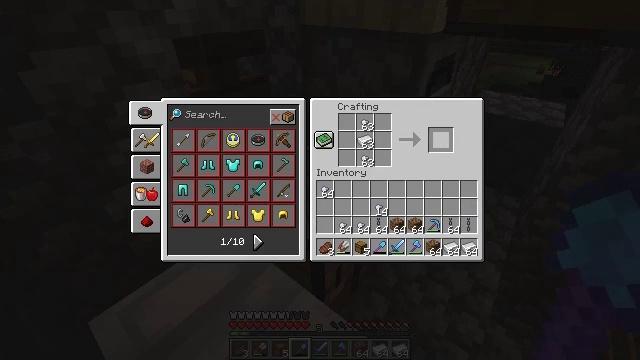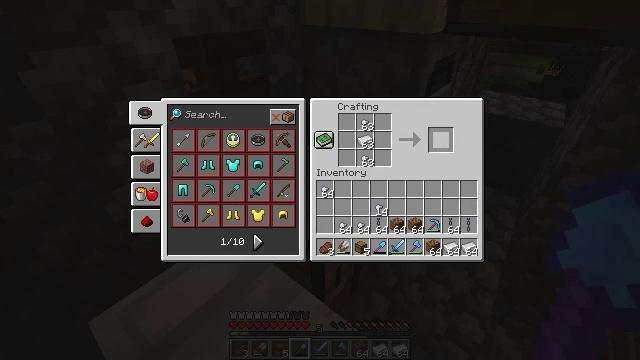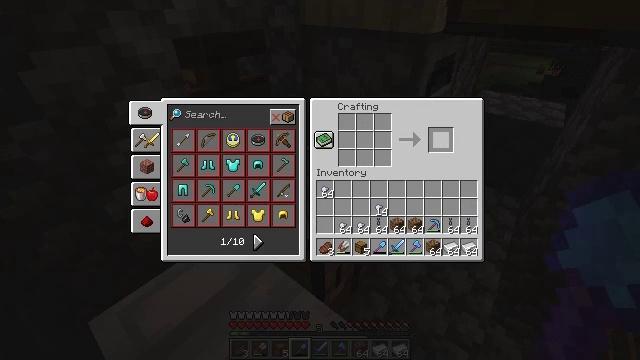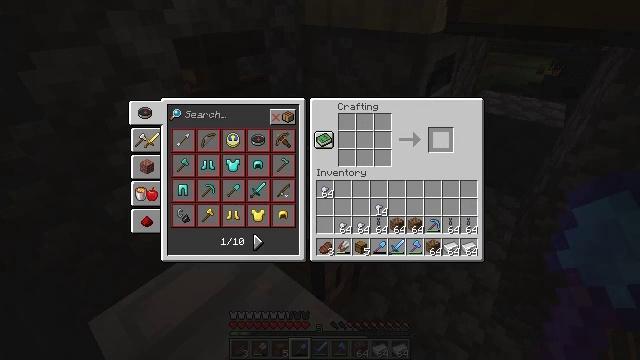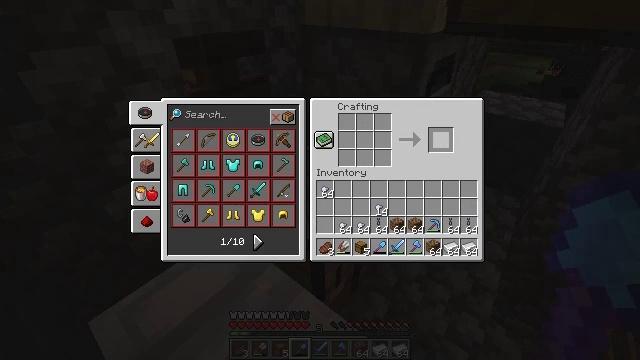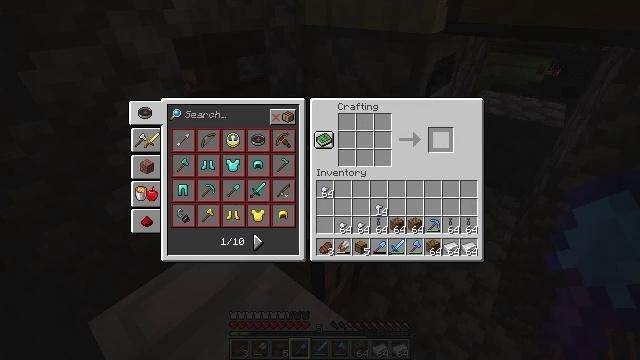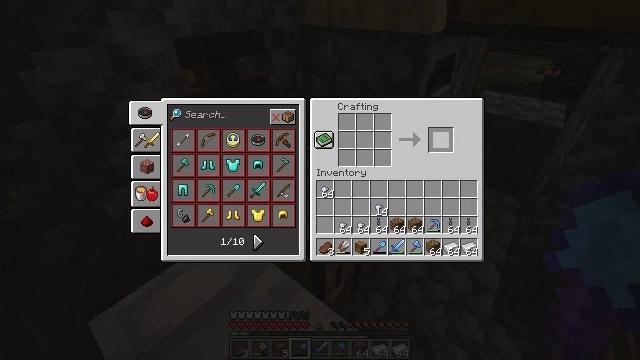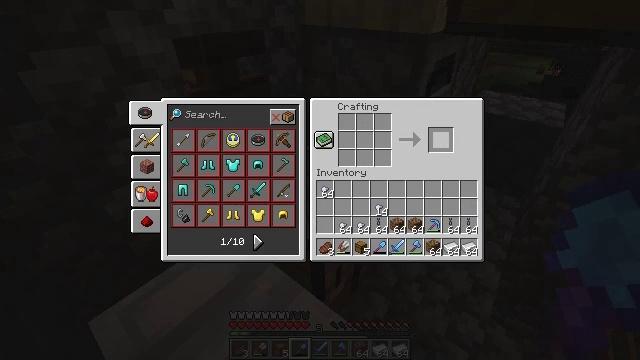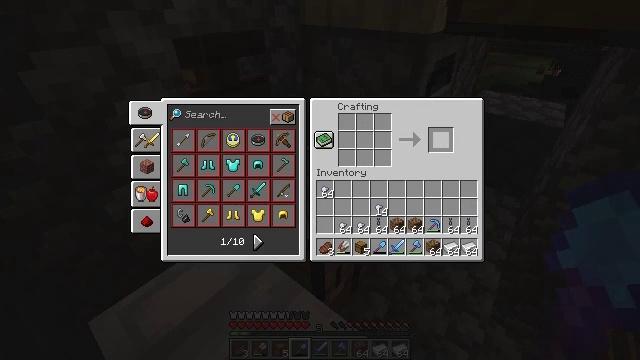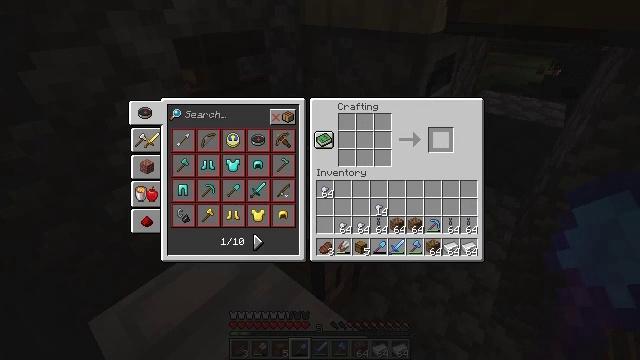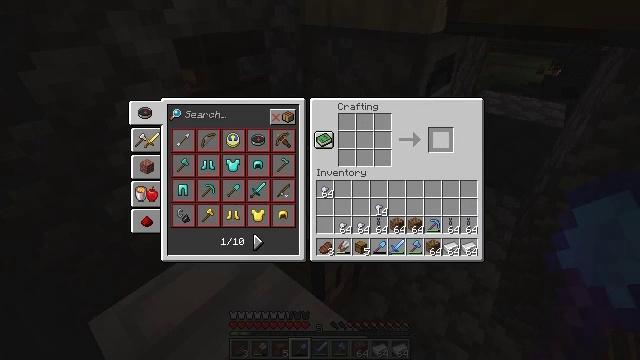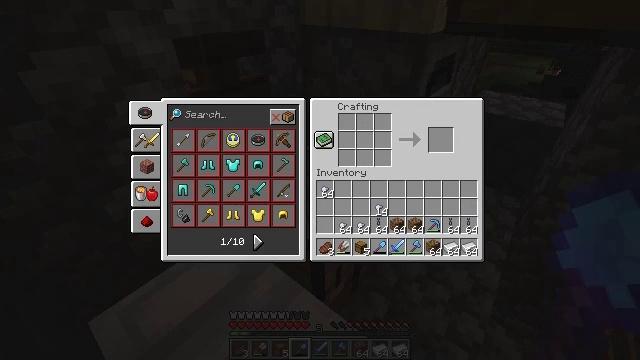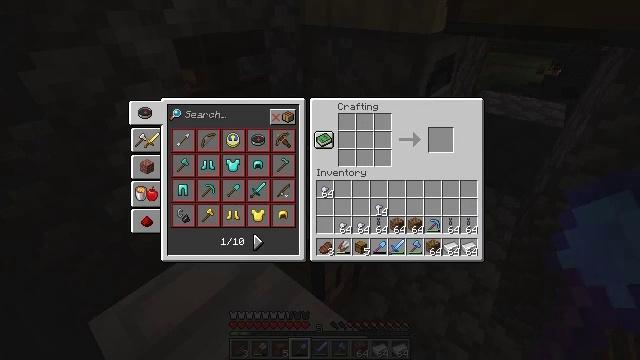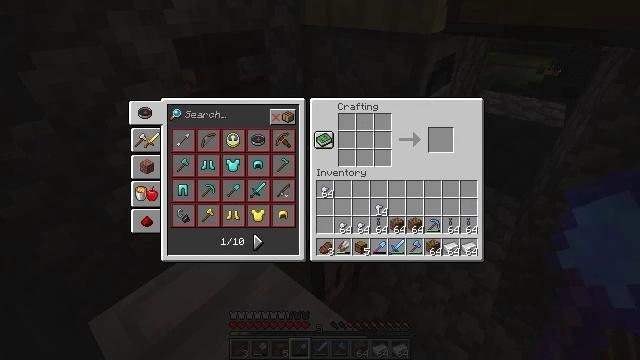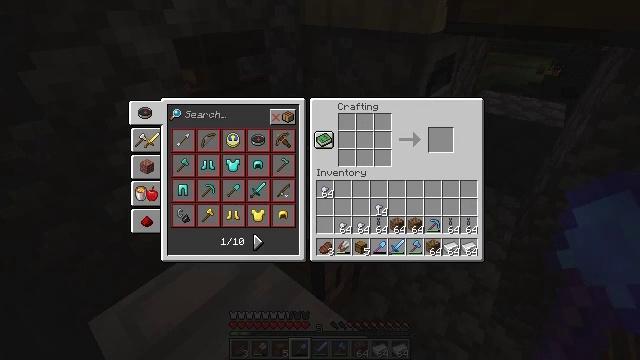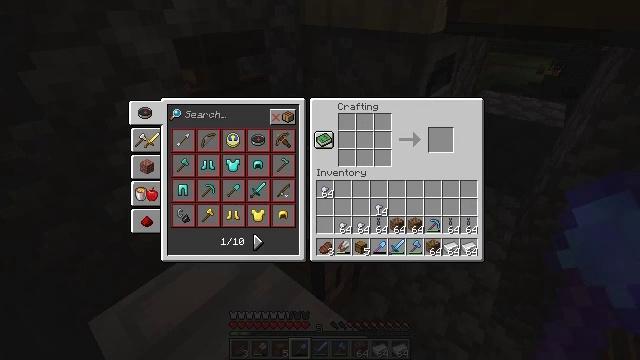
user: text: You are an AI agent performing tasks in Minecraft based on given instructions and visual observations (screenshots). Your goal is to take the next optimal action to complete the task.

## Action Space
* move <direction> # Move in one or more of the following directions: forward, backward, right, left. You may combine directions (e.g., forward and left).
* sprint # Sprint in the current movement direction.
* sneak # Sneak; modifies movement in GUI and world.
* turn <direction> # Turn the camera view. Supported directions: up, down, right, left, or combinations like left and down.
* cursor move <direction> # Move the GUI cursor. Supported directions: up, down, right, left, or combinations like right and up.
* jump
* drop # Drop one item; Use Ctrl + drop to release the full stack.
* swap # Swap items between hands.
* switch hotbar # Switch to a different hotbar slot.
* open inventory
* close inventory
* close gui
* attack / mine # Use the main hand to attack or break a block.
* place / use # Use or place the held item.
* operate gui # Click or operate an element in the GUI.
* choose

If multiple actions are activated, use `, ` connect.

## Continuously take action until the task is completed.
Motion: motion action
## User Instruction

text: Craft a chain.
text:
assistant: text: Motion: sneak
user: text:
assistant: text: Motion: sneak
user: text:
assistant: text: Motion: sneak
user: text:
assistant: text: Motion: sneak
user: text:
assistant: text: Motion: sneak
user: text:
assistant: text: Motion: sneak
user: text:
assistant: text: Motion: sneak
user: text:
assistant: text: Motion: sneak
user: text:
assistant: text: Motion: no_op
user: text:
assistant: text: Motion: no_op
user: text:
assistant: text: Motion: cursor move down
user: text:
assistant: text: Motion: cursor move left and down
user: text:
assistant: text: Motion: no_op
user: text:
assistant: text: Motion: no_op
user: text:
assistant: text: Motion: no_op
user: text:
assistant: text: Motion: no_op
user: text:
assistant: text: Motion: no_op
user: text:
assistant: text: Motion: no_op
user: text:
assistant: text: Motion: no_op
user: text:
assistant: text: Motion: no_op
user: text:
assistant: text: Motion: cursor move down
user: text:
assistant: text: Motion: cursor move left and down
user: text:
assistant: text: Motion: cursor move down
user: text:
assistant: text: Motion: cursor move right and down
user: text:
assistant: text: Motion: cursor move right and down
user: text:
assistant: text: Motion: cursor move right
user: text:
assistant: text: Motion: no_op
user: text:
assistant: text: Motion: no_op
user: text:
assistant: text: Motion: no_op
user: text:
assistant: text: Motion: no_op